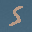
Label: 5